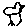
Label: bird